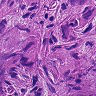
Metastatic tissue present: yes